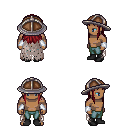
a pixel art fantasy rpg character, male body template, human, dark skin, gray tattered cape, teal pants, brunette unkempt hairstyle, chain helm, white cloth bracers, black shoes, four views (front, back, left, right), 2x2 character sprite sheet, small pixel art, hard edges, no anti-aliasing